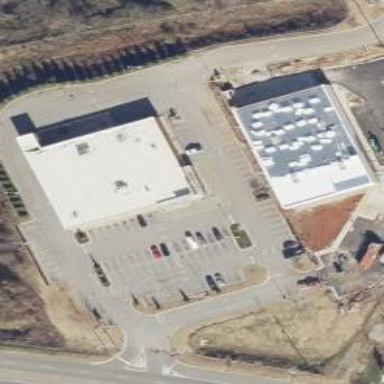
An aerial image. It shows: Supermarket with flat white roof.